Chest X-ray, PA view. Patient: 44 years old, sex M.
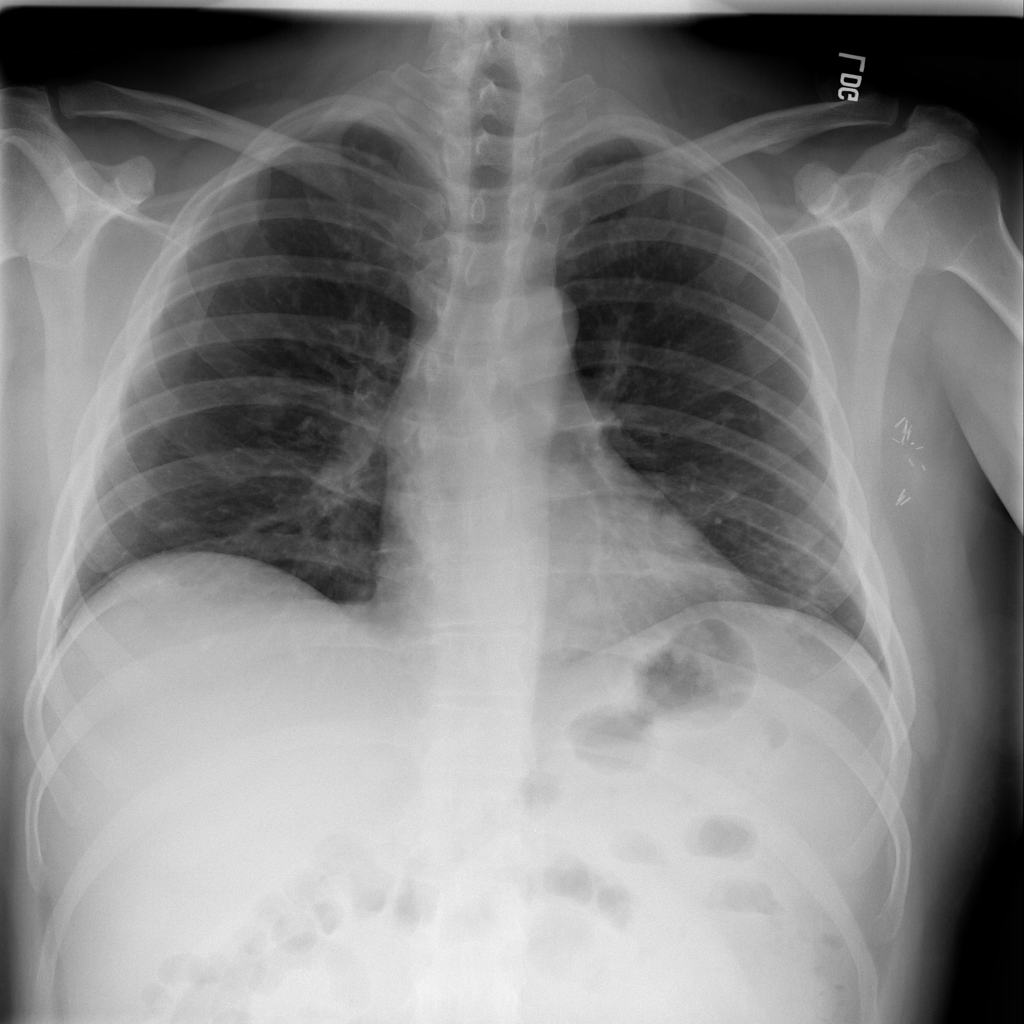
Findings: Mass